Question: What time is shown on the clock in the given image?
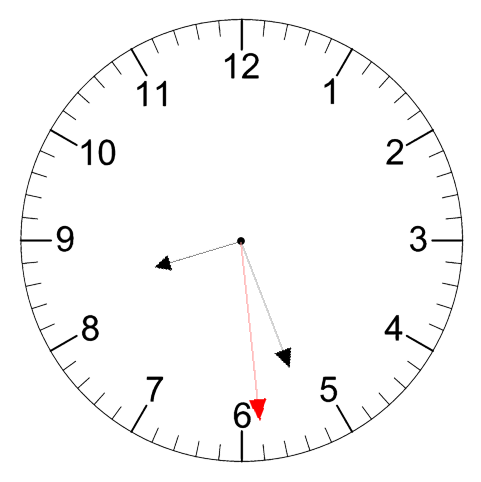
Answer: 08:26:29